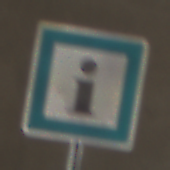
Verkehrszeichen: Informationsstelle
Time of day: Midday
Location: Roofed (Tunnel)
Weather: NotSpecified
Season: NotSpecified
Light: Natural